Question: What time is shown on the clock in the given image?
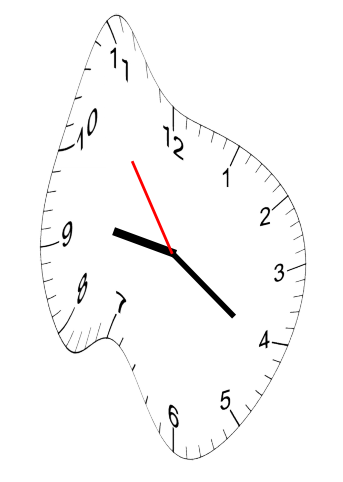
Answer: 09:20:54